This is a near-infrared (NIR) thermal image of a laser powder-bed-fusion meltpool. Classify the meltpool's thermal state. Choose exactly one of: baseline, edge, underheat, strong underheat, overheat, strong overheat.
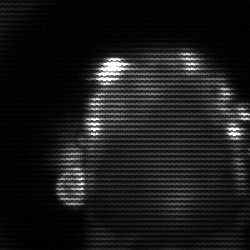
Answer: baseline